Question: I am trying to create an app that has scrollable tabs for navigation. After trying all weekend to implement this feature, I've basically exhausted all my options. What I am trying to do is described in this picture: .
I have tried:
- - - -
The farthest I was able to get was with separate fragments and a TabsAdapter class that implements FragmentPagerAdapter within the main activity as well as ViewPager. However I was unable to figure out a way to attach the corresponding activity to the fragment in order to update the UI (calculator-type app) with the elements I needed to output.
How should I implement such a solution? It would be greatly appreciated for someone to point me in the right direction.
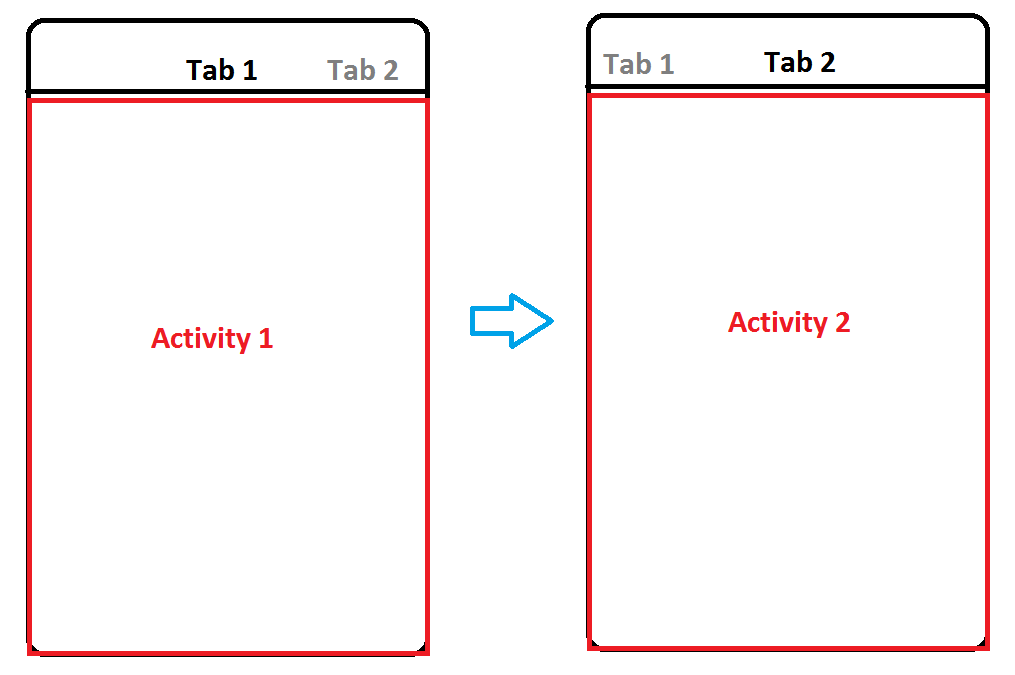
Answer: You will want to use fragments, and a ViewPager, with a single Activity. I have a demo of how to do this simply here : <URL>
you can download the zip file and import it into your IDE.
The basic idea is that an Activity with tabbed navigation holds 3 fragments. you can swipe through the tabs, or use the tab itself for navigation.
This also illustrates communication between the fragments and activity via an interface.
So i thought I would explain a little more about this project and what its actually doing.
'''
private final static String [] m_fragmentClasses = {"com.divshark.interfacedemo.fragments.Fragment1","com.divshark.interfacedemo.fragments.Fragment2","com.divshark.interfacedemo.fragments.Fragment3"};
private final static String [] m_fragmentTitles = {"Fragment 1","Fragment 2", "Fragment 3"};
private class MyViewPagerAdapter extends FragmentPagerAdapter{
/**
* @param fm the Activity's Fragment Manager
*/
public MyViewPagerAdapter(FragmentManager fm) {
// Call to the Super Class
super(fm);
}
/* (non-Javadoc)
* @see android.support.v4.app.FragmentPagerAdapter#getItem(int)
*/
@Override
public Fragment getItem(int position) {
// Fragment currentFragment to return
Fragment currentFragment = null;
// Loop through the Fragment Classes and Instantiate the Fragment at the current Position
if((m_fragmentClasses != null) && (m_fragmentClasses.length > 0) && (position >= 0) && (position < m_fragmentClasses.length))
{
// Instantiate the current Fragment
currentFragment = Fragment.instantiate(getBaseContext(), m_fragmentClasses[position]);
currentFragment.setRetainInstance(true);
}
// Return the CurrentFragment
return currentFragment;
}
/* (non-Javadoc)
* @see android.support.v4.view.PagerAdapter#getCount()
*/
@Override
public int getCount() {
// Return the Length of the Fragment Classes Array
return m_fragmentClasses.length;
}
}
'''
This snippet of code is the most important part of this project for getting swipeable tabs.
As you can see with the 'getItem()' method override each fragment is being statically instantiated.
So when this adapter is instantiated in the Activity, all of the fragments are delegated through to the Adapter instead of the activity.
By default the base class FragmentPagerAdapter loads 3 fragments into memory: The current Fragment, 1 in front of it, and 1 behind it. By Calling setRetainInstance(true) on each fragment, we are telling the fragment to retain its state. This is only ideal for a small number of fragments, where as 'FragmentStatePagerAdapter' should be used for a larger number of fragments since it will destroy fragments when they are no being used loading less data into memory.
Hope this helps you understand the code a little bit better. If you have any more questions feel free to ask.
your onCreateView() method should only return the inflated layout like so:
'''
/*
* (non-Javadoc)
*
* @see
* android.support.v4.app.Fragment#onCreateView(android.view.LayoutInflater,
* android.view.ViewGroup, android.os.Bundle)
*/
@Override
public View onCreateView(LayoutInflater inflater, ViewGroup container,
Bundle savedInstanceState) {
// Inflate the layout from the XML Resource
return inflater.inflate(R.layout.fragment_layout_1, container, false);
}
'''
then create all UI elements as Member variables of your class that extends Fragment and get a reference to them like so
option 1:
inside your onViewCreated() method which is called immediately after onCreateView()
option 2:
inside your onActivityCreated()
in my example i do it in onViewCreated() and get a reference to them like so
'''
/* (non-Javadoc)
* @see android.support.v4.app.Fragment#onViewCreated(android.view.View, android.os.Bundle)
*/
@Override
public void onViewCreated(View view, Bundle savedInstanceState) {
// TODO Auto-generated method stub
super.onViewCreated(view, savedInstanceState);
m_textFragment1 = (TextView) getView().findViewById(R.id.textViewFragment1);
m_btnFragment1 = (Button) getView().findViewById(R.id.btnFragment1);
m_btnFragment1.setOnClickListener(new OnClickListener() {
@Override
public void onClick(View v) {
// Communicate with The Parent Activity
m_callBack.SendMessageToParent(FRAGMENT_TAG);
}
});
}
'''